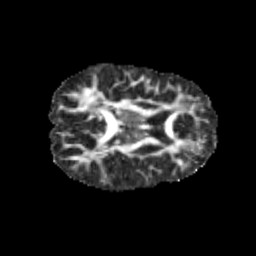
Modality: FA
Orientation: axial
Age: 10
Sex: female
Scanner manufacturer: siemens
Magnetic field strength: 3 T
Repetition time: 3.8 s
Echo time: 0.07 s